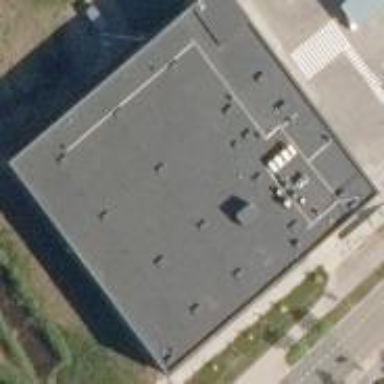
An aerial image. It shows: Retail building with flat roof. It is mall.